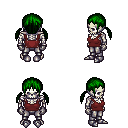
a pixel art fantasy rpg character, male body template, skeleton, maroon pirate shirt, metal pants, green twin-tailed hairstyle, metal gloves, metal boots, four views (front, back, left, right), 2x2 character sprite sheet, small pixel art, hard edges, no anti-aliasing